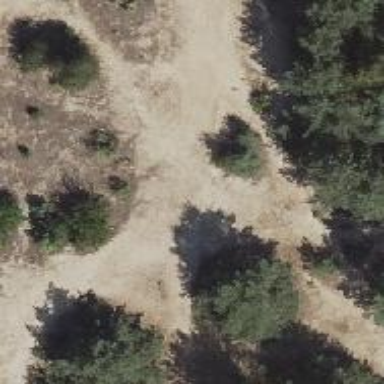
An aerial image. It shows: Sandy path.